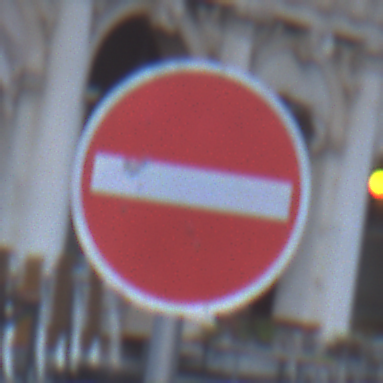
Verkehrszeichen: VerbotDerEinfahrt
Umgebung: Outdoor, Urban
Tageszeit: Dawn
Wetter: Clear
Licht: Natural
Jahreszeit: NotSpecified
Kontrast: LowContrast